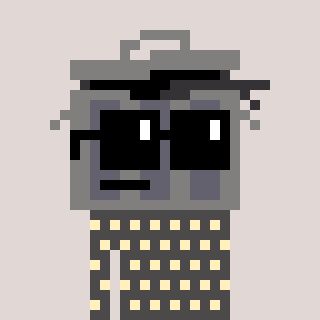
a pixel art character with square black sunglasses, a trashcan-shaped head and a grayscale-colored body on a warm background